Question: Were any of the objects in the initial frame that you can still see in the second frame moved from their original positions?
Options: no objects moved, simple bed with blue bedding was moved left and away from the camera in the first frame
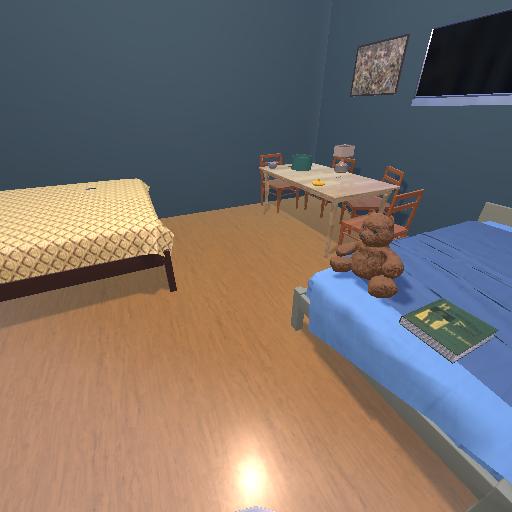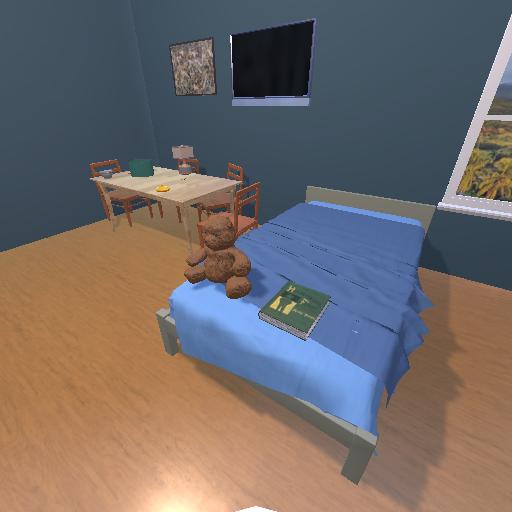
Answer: no objects moved